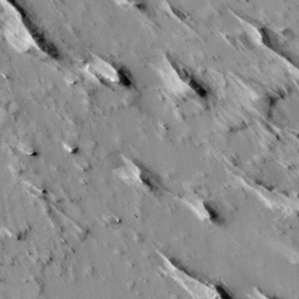
Label: non_frost